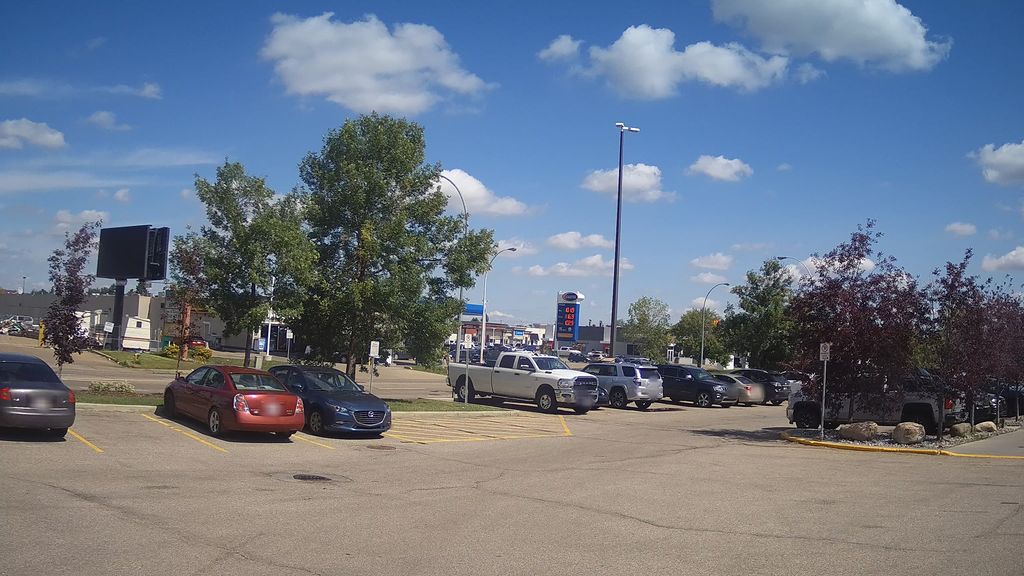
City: edmonton